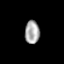
Tissue: prostate
Cell type: Endothelial cells
Senescence score: 0.6946
Nuclear area (px): 330
Mean DAPI intensity: 168.885